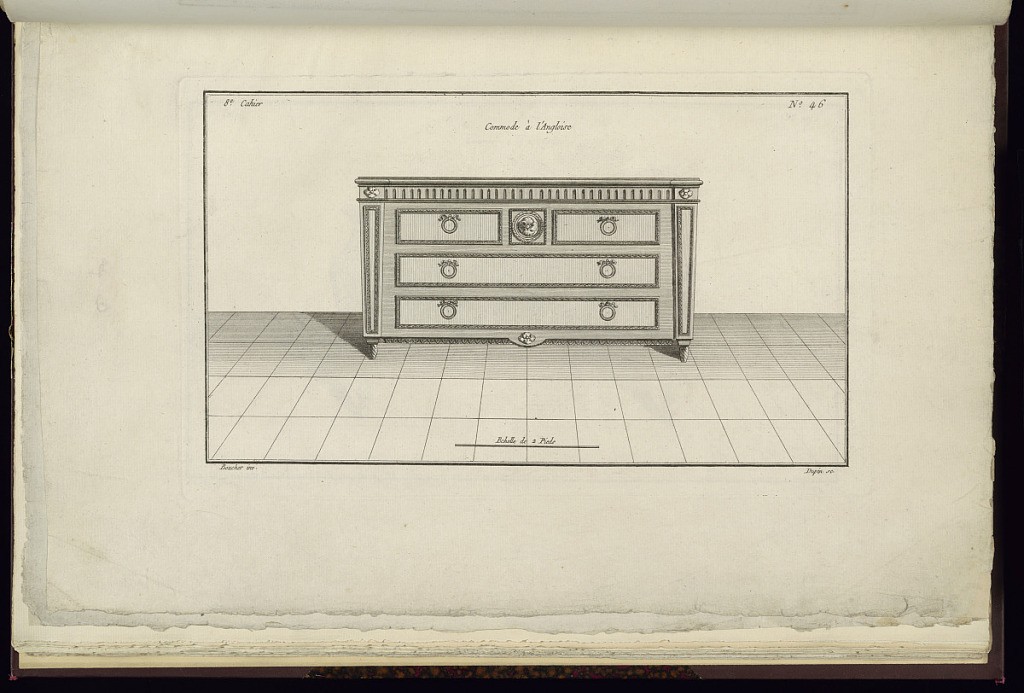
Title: Commode à l'Angloise
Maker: Juste-François Boucher, French, 1736 – 1782
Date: ca. 1775
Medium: Engraving on off white laid paper
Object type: Print
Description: Design for a dresser with two small drawers at top, and two long drawers at bottom. The dresser is carved with ornament motifs including fluting and rosettes, and lamb tongue framing around the drawers and edges. The plate is signed.